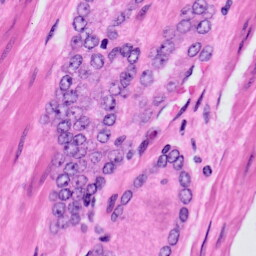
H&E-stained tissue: Prostate